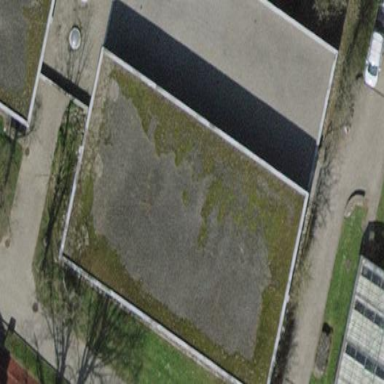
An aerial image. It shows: Sports hall building.